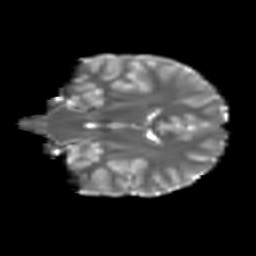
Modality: T2w
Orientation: coronal
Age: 11
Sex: male
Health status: ill
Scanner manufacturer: ge
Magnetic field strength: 3 T
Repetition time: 7.5 s
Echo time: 0.079 s